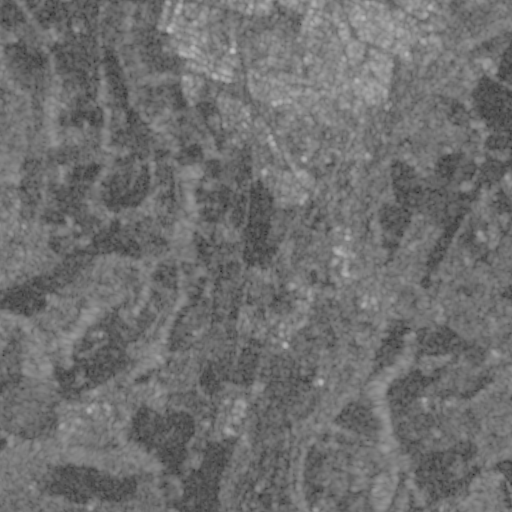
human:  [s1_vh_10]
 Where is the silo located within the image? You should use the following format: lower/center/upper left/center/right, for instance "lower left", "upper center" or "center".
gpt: The silo is located in the upper right of the image.
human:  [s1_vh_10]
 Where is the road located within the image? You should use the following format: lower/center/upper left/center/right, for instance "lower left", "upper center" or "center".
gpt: There is no road in the image.

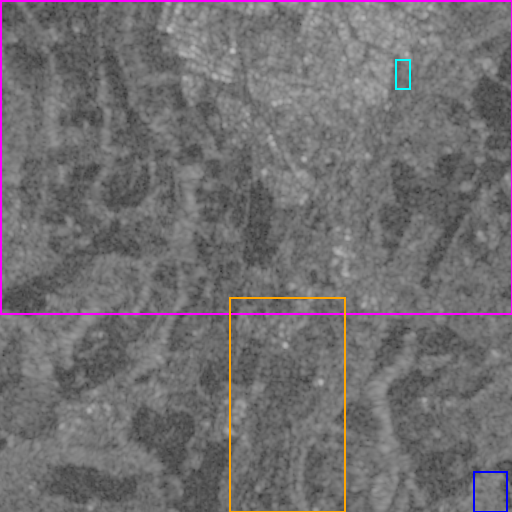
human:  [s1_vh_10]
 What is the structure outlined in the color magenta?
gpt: The structure outlined in magenta is a crop field.
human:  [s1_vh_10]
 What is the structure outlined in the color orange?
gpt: The structure outlined in orange is a park.
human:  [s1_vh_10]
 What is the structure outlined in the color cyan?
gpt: The structure outlined in cyan is a parking lot.
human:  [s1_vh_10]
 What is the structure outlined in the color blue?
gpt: The structure outlined in blue is a quarry.
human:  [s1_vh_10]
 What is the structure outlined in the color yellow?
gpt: There is no yellow outline.